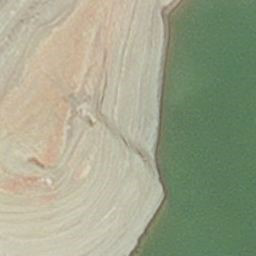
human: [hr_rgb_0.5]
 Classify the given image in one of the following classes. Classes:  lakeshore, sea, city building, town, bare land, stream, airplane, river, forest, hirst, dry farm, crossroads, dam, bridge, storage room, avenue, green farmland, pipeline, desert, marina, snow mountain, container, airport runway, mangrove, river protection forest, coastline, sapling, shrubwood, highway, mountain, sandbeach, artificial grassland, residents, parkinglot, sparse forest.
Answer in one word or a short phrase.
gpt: hirst